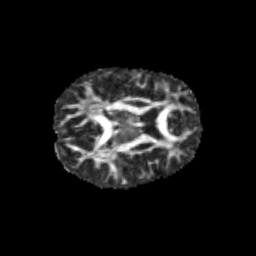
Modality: FA
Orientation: axial
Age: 11
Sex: female
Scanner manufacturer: siemens
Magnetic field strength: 3 T
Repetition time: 3.8 s
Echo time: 0.07 s